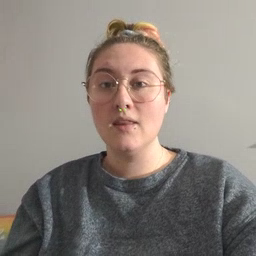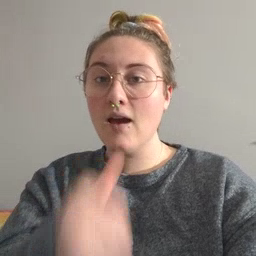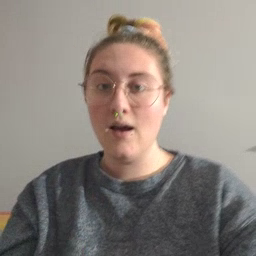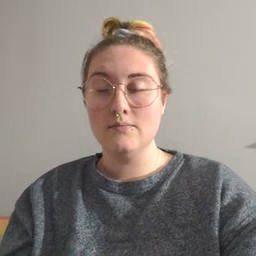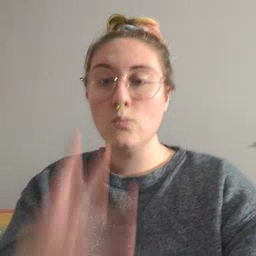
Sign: not